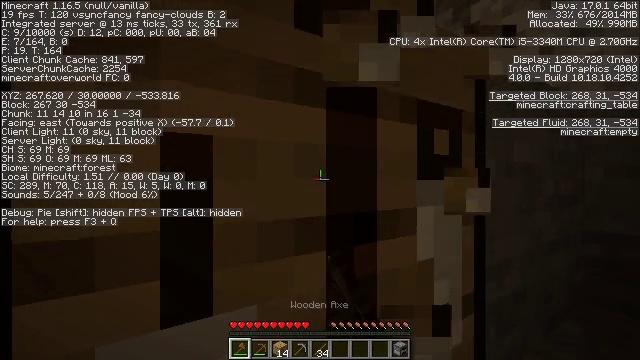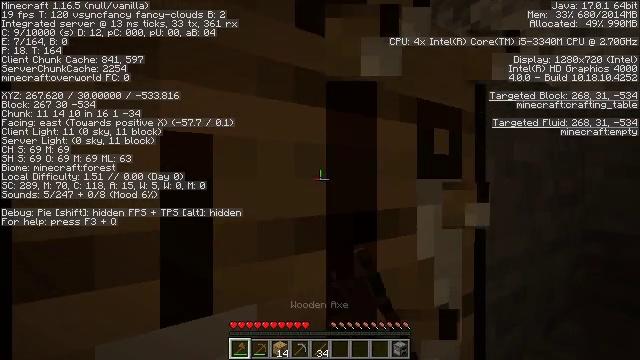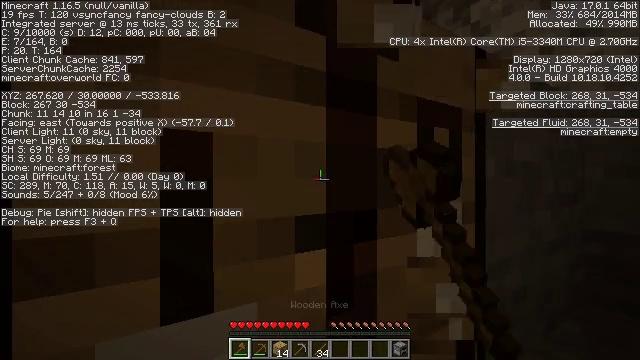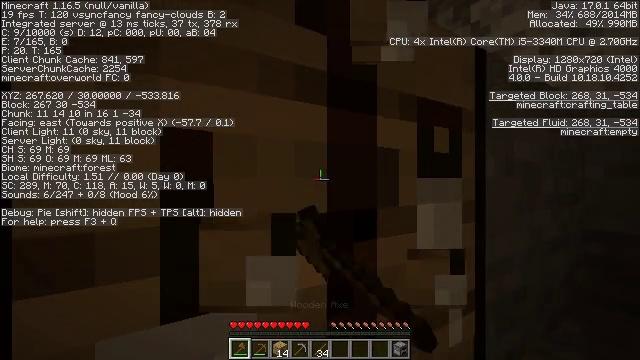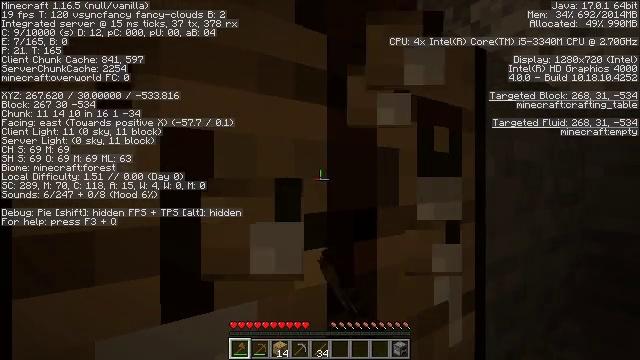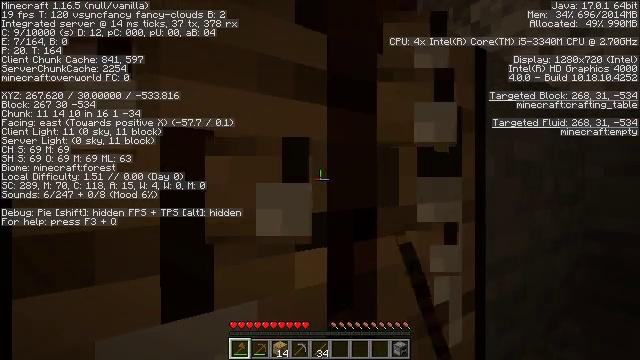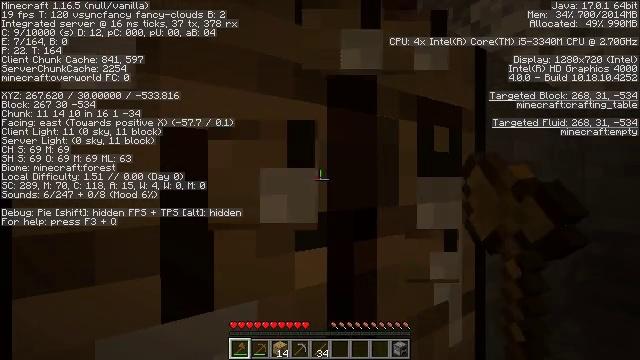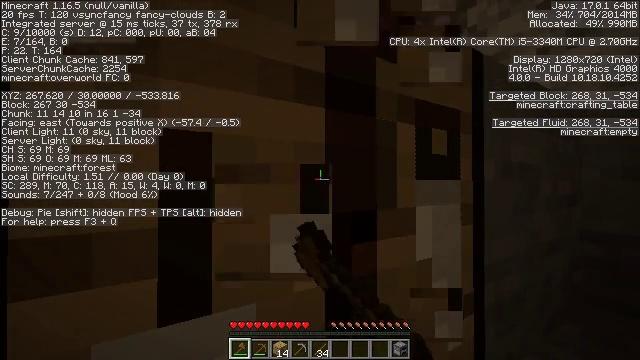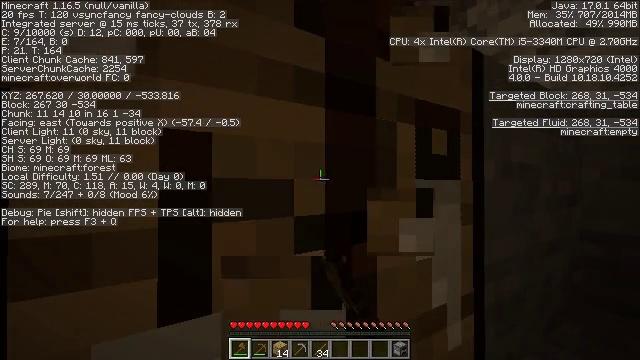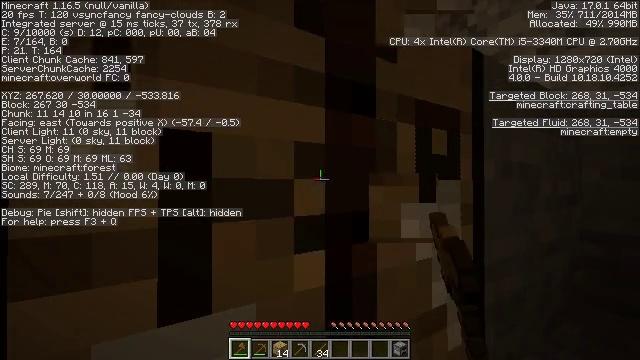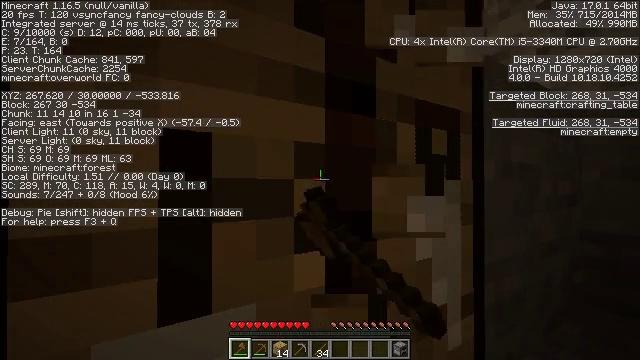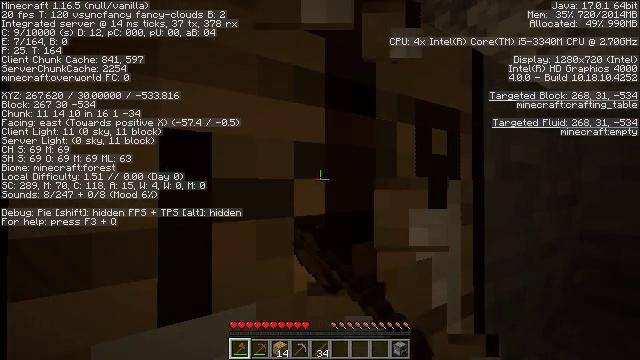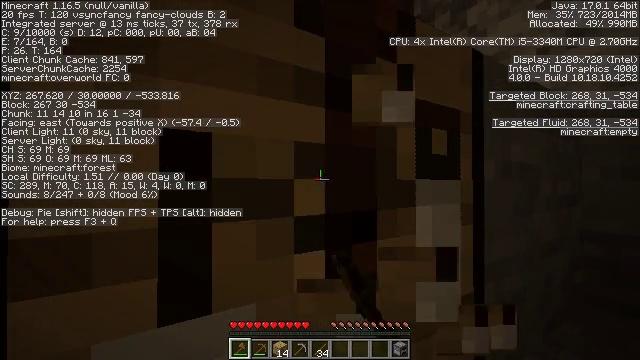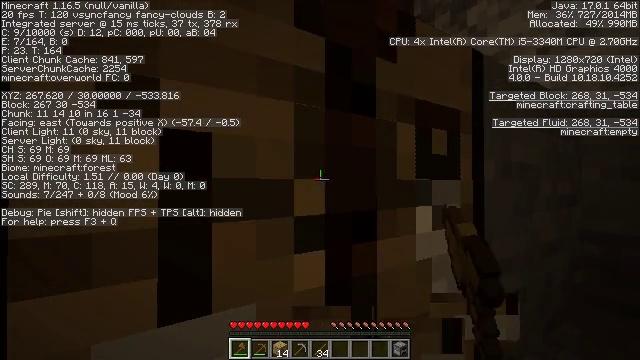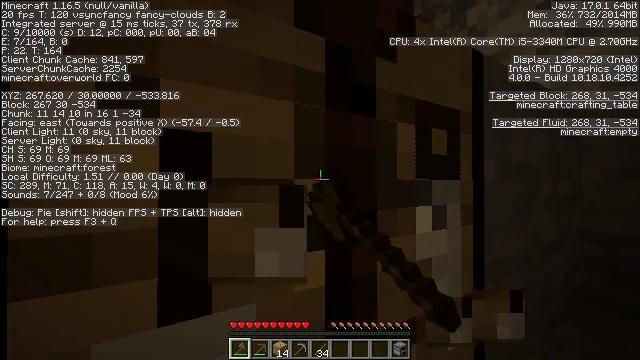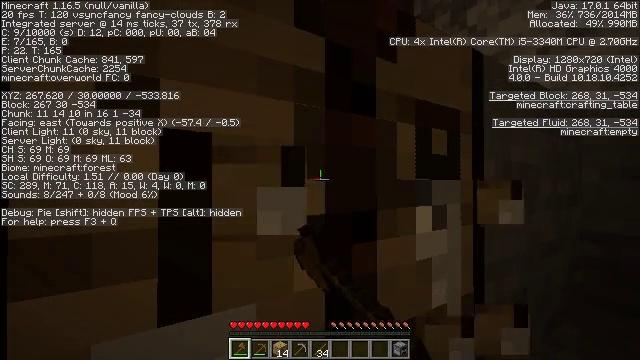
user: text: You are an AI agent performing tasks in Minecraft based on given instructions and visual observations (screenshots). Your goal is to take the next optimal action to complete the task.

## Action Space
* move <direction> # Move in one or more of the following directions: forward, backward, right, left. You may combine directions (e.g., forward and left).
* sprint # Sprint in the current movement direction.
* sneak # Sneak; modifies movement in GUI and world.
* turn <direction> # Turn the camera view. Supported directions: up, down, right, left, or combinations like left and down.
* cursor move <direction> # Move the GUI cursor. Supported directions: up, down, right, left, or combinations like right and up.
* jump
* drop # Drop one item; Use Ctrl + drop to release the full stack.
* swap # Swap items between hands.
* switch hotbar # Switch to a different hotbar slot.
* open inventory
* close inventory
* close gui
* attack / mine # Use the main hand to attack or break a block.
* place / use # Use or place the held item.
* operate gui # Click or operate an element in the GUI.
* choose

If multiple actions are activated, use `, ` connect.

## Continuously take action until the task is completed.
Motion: motion action
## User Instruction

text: Left click on the crafting table
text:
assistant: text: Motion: attack / mine
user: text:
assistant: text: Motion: attack / mine
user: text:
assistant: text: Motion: attack / mine
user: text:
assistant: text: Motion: attack / mine
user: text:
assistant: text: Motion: attack / mine
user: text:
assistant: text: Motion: attack / mine
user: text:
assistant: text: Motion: attack / mine
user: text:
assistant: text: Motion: attack / mine
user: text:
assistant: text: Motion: attack / mine
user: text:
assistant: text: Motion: attack / mine
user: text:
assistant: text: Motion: attack / mine
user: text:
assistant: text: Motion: attack / mine
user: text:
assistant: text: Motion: attack / mine
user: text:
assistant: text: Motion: attack / mine
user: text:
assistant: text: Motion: attack / mine
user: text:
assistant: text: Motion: attack / mine
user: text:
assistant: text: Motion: attack / mine
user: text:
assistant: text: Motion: attack / mine
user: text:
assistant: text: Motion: attack / mine
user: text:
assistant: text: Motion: attack / mine
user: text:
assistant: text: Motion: turn left, attack / mine
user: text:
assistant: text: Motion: turn left and down, attack / mine
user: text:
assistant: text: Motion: attack / mine
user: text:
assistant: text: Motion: turn left, attack / mine
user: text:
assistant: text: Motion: turn left and down, attack / mine
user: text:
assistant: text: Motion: turn left and down, attack / mine
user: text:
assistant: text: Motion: turn left and down, attack / mine
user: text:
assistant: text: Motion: attack / mine
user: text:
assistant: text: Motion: attack / mine
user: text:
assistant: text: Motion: attack / mine